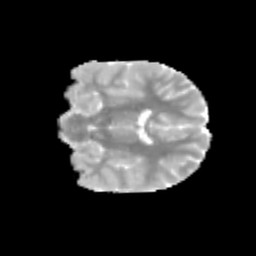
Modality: MD
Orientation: coronal
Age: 9
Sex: male
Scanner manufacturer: siemens
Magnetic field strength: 3 T
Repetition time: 3.8 s
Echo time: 0.07 s